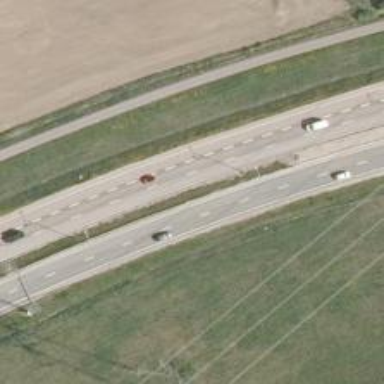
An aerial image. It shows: Asphalt road designated as trunk highway.